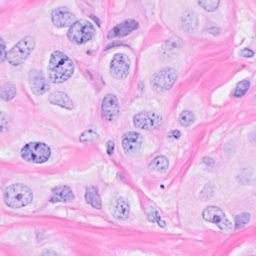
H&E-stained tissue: Breast